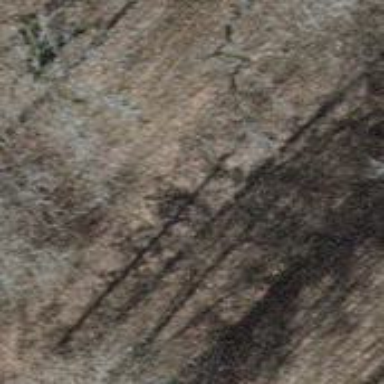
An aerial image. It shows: Ground path.